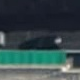
Vehicle type: Car